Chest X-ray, AP view. Patient: 52 years old, sex M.
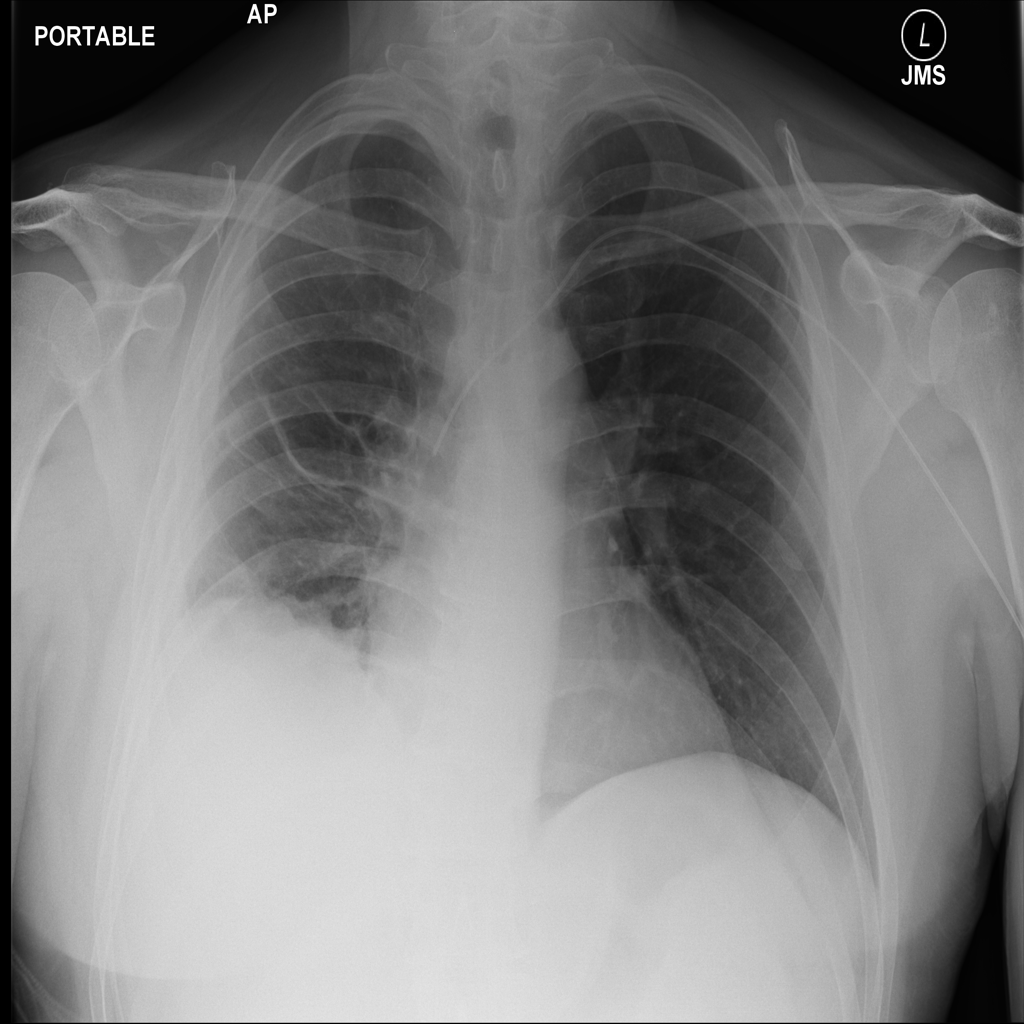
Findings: No Finding